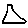
Label: triangle